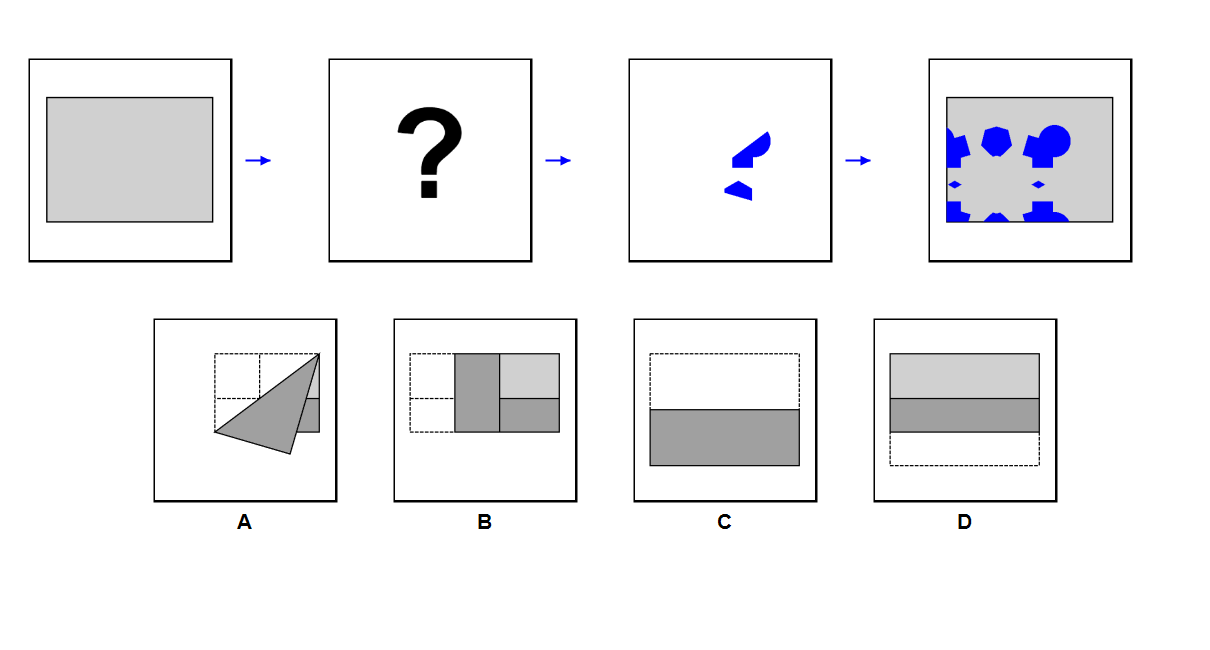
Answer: C